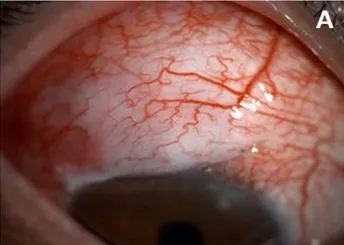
Clinical presentations of a patient (patient 23 in Supplemental Table 1) with scleral reservoir reduction. (A) Slit-lamp examination of a 46-year-old female patient at 1 month after CLASS, with a flat congested bleb at the filtering area.
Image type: ophthalmic_imaging (slit_lamp_photograph)